七年级 · 解析几何
在一条可以折叠的数轴上, 点 $A, B$ 表示的数分别是 $-10,3$, 如图, 以点 $C$ 为折点, 将此数轴向右对折, 若点 $A$ 在点 $B$ 的右边, 且 $A B=1$, 则点 $C$ 表示的数是

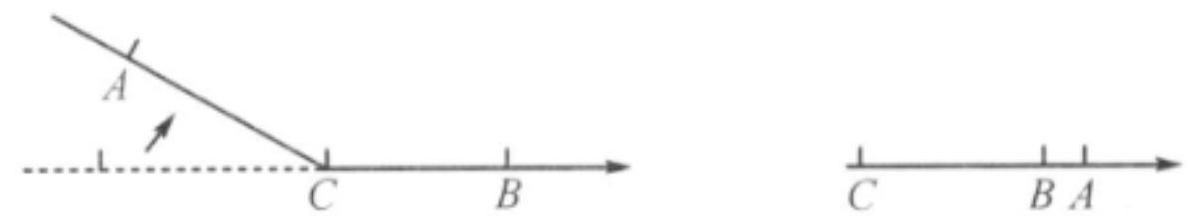
答案: -3